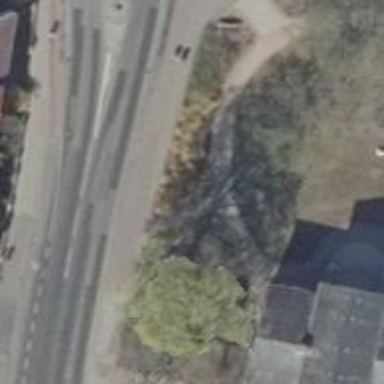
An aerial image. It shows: Compacted footway.